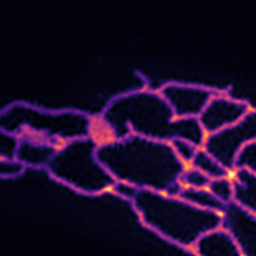
Label: Super-resolution ER image